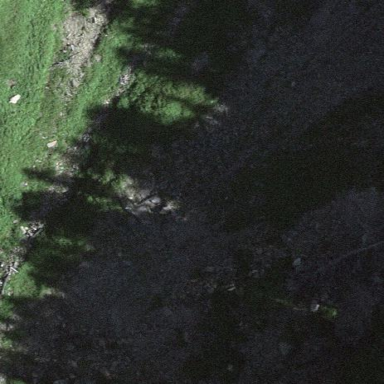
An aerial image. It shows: Natural scree.